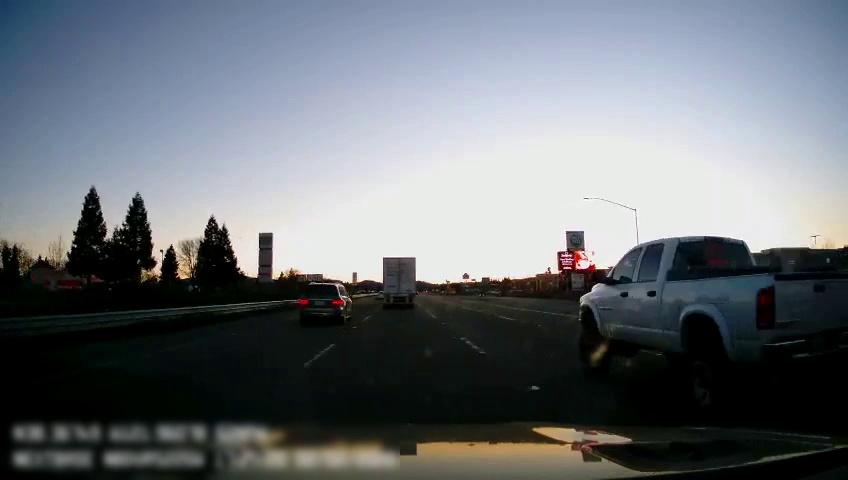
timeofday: Dusk/Dawn/Twilight
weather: Cloudy
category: Drivable Space
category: Vehicles | Car
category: Vehicles | SUV
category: Vehicles | Truck
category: Vehicles | Truck
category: Lanes | Current Lane
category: Lanes | Current Lane
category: Lanes | Alternate Lane
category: Lanes | Alternate Lane